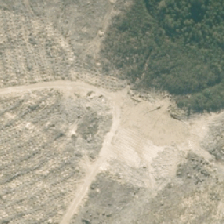
Land cover: indigenous_forest